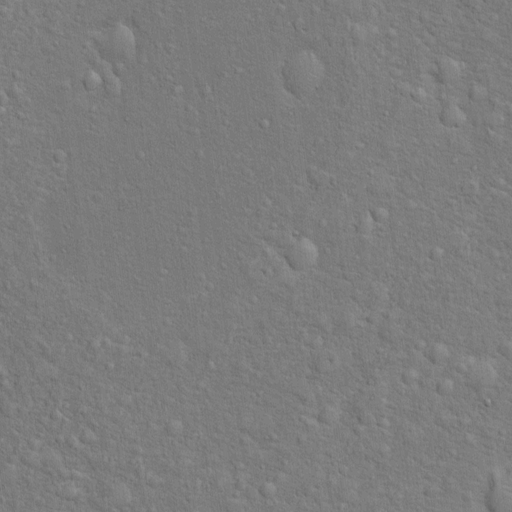
Classes present: Background